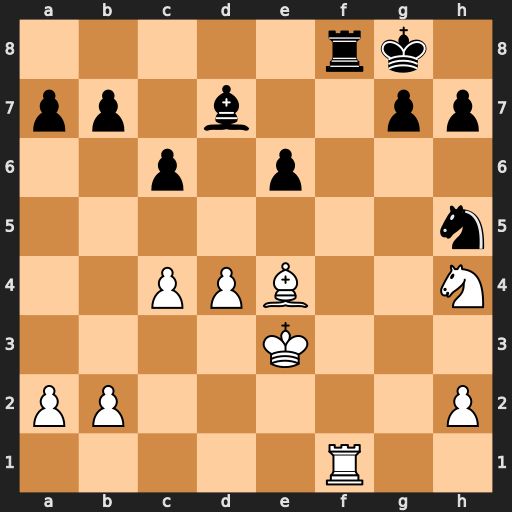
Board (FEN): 5rk1/pp1b2pp/2p1p3/7n/2PPB2N/4K3/PP5P/5R2
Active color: w
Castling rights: -
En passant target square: -
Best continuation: Bxh7+ Kxh7 Rxf8